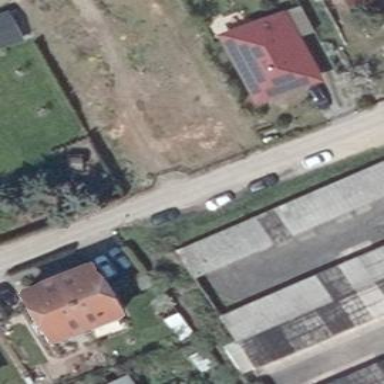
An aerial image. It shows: Garage building.